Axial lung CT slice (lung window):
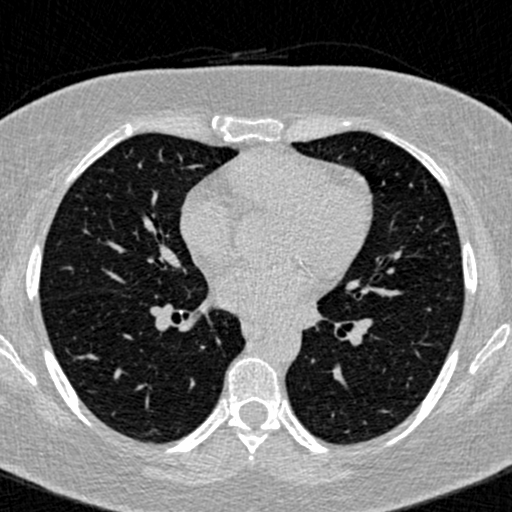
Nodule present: no